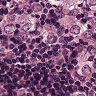
Metastatic tissue present: yes